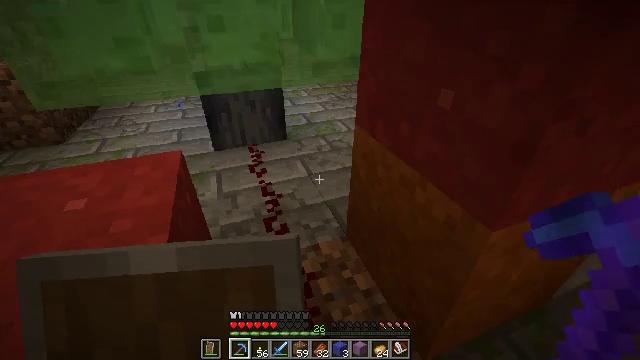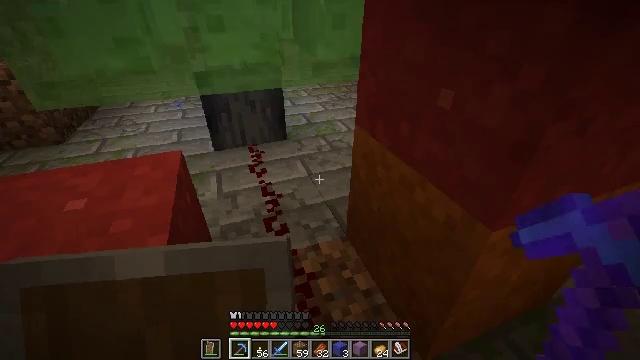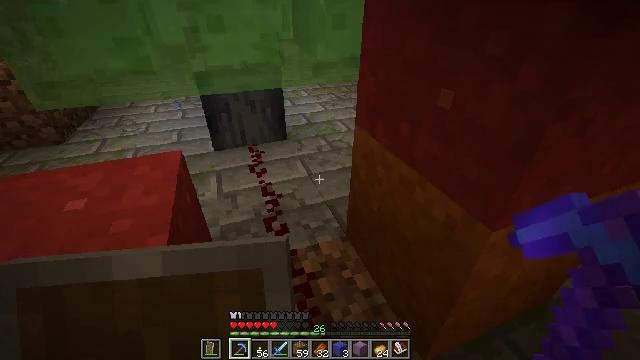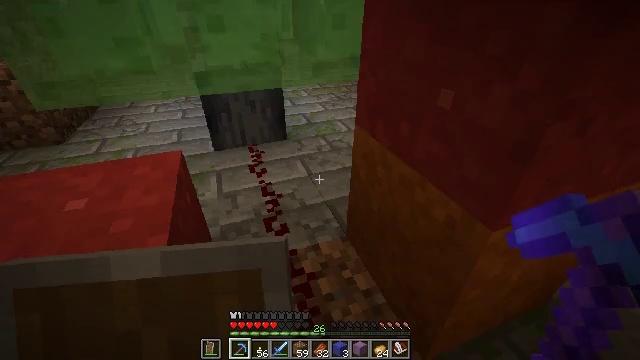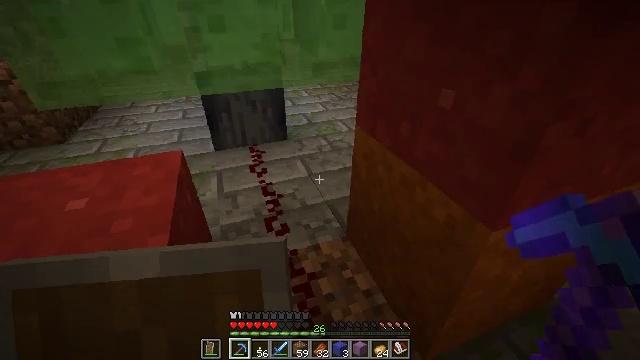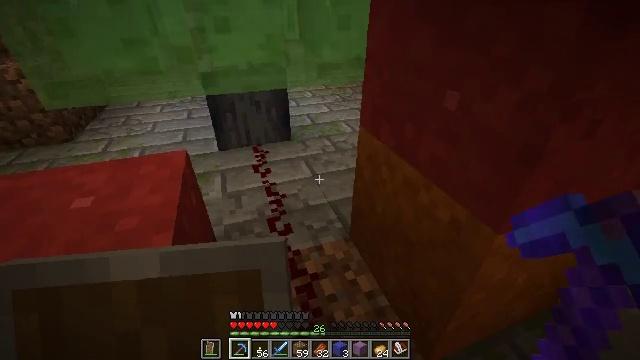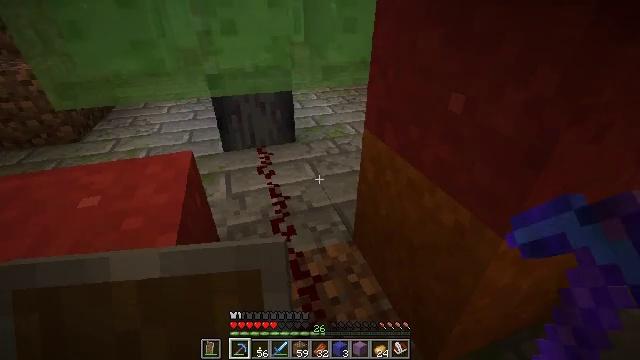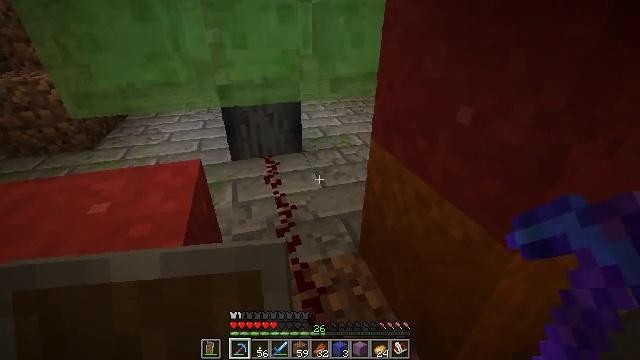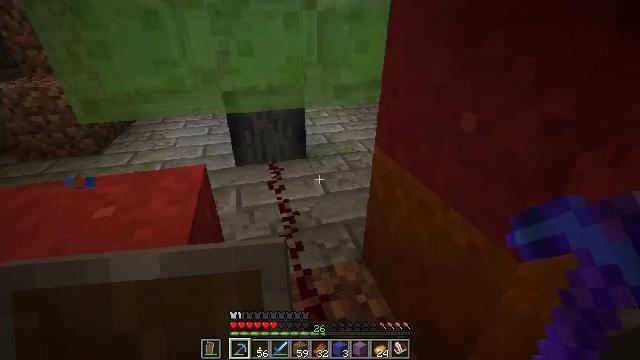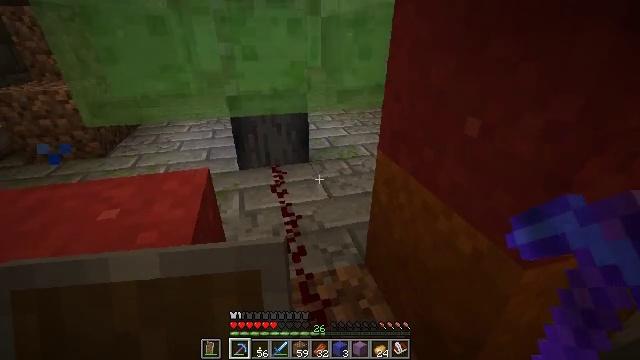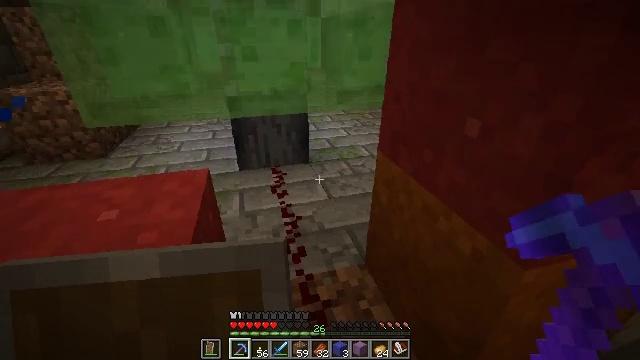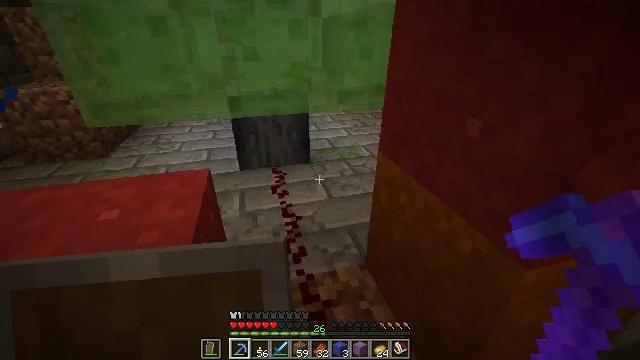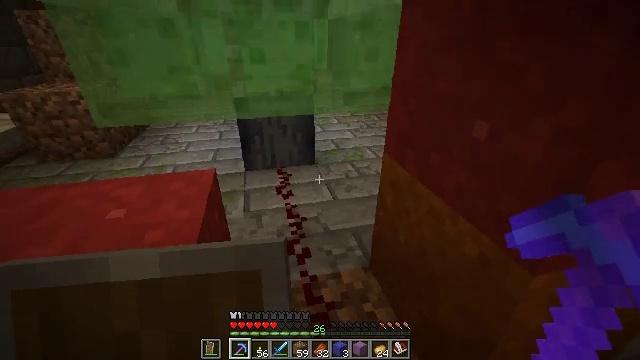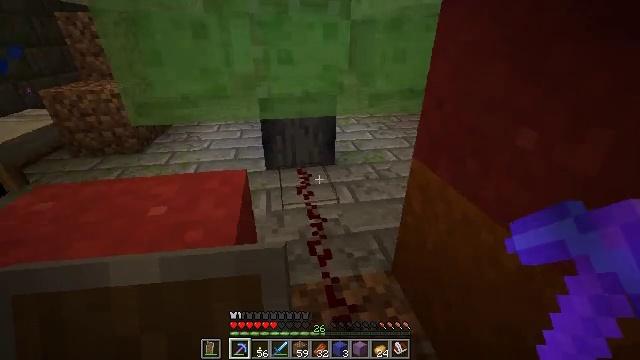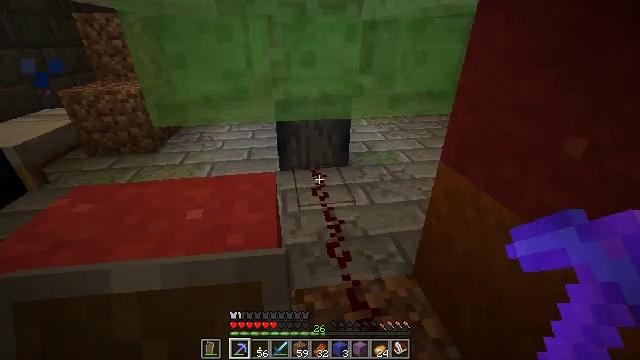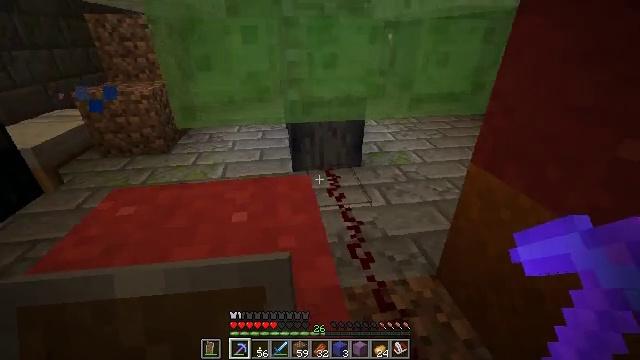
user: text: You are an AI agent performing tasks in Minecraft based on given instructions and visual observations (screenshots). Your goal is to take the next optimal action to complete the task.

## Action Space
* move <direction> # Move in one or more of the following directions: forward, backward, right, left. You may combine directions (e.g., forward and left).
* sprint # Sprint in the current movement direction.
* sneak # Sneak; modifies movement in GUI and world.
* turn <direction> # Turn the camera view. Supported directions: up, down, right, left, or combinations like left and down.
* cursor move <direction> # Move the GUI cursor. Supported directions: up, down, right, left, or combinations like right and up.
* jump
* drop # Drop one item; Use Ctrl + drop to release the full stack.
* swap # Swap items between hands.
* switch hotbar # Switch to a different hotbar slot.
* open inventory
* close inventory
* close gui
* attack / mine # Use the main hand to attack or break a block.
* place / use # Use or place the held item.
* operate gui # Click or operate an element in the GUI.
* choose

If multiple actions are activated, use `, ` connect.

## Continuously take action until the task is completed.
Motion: motion action
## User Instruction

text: Collect red concrete powder from the ground.
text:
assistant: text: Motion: no_op
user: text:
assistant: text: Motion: no_op
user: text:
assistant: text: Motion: no_op
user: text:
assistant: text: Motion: no_op
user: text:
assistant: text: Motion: no_op
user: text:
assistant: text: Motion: turn left
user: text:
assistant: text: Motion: turn left and up
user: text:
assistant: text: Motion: turn up
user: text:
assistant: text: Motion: no_op
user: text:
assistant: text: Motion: no_op
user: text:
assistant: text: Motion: no_op
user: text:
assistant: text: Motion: turn left
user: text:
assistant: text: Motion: move left, turn left
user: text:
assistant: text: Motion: move left, turn left
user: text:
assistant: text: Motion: move left
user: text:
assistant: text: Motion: move left
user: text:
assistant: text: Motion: move left
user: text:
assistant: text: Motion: move left
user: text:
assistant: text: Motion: move left, turn right and up
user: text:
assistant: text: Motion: move left, turn right and up
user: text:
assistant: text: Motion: move left, turn right and up
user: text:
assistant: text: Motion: move forward and move left, turn right and up
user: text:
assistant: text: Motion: move forward and move left, turn right
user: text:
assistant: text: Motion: move forward and move left, turn right
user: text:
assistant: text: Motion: move forward and move left, turn right
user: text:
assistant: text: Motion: move forward and move left, turn right
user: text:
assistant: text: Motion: move forward and move left, turn right
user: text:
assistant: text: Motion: move forward and move left, turn right
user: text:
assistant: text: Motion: move forward and move left, turn right
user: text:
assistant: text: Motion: move forward and move left, turn right